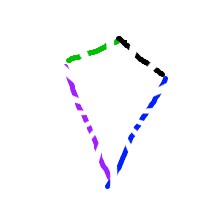
Shape: kite